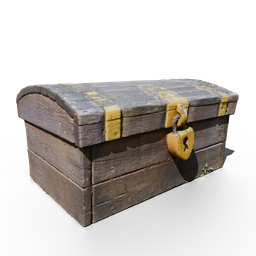
Label: tools